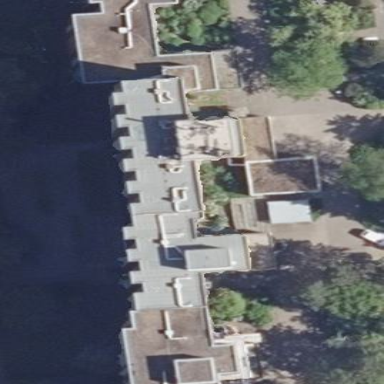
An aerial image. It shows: Apartment building with flat roof.